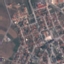
Label: Residential